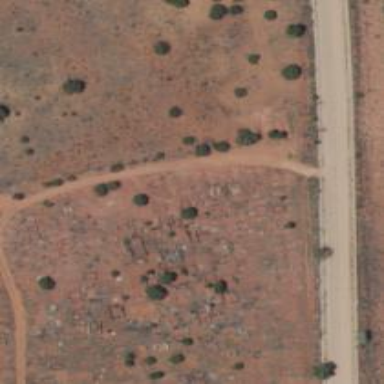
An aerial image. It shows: Graveyard with graves.